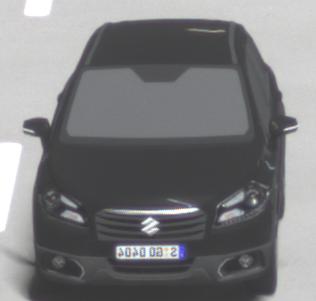
Make: Suzuki
Model: SX4 S-Cross 1.6
Detailed model: SX4 (II) S-Cross
Model produced from: 2013/10
Model produced until: 2015/08
Doors: 5
Color: black
Road condition: dry road
Daytime: not specified
Contrast: high contrast